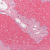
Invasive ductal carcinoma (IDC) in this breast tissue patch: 0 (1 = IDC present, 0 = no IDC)